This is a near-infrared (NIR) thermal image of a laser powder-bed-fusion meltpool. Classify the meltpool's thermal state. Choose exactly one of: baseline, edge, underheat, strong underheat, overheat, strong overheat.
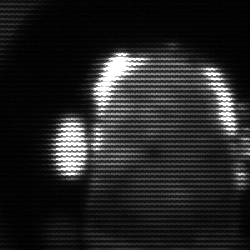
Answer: baseline